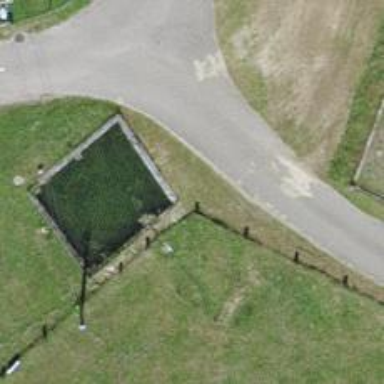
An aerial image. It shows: Emergency water tank located near natural water source.